Field crop: maize
Growth stage: 2
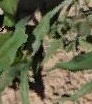
Species: maize